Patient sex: M
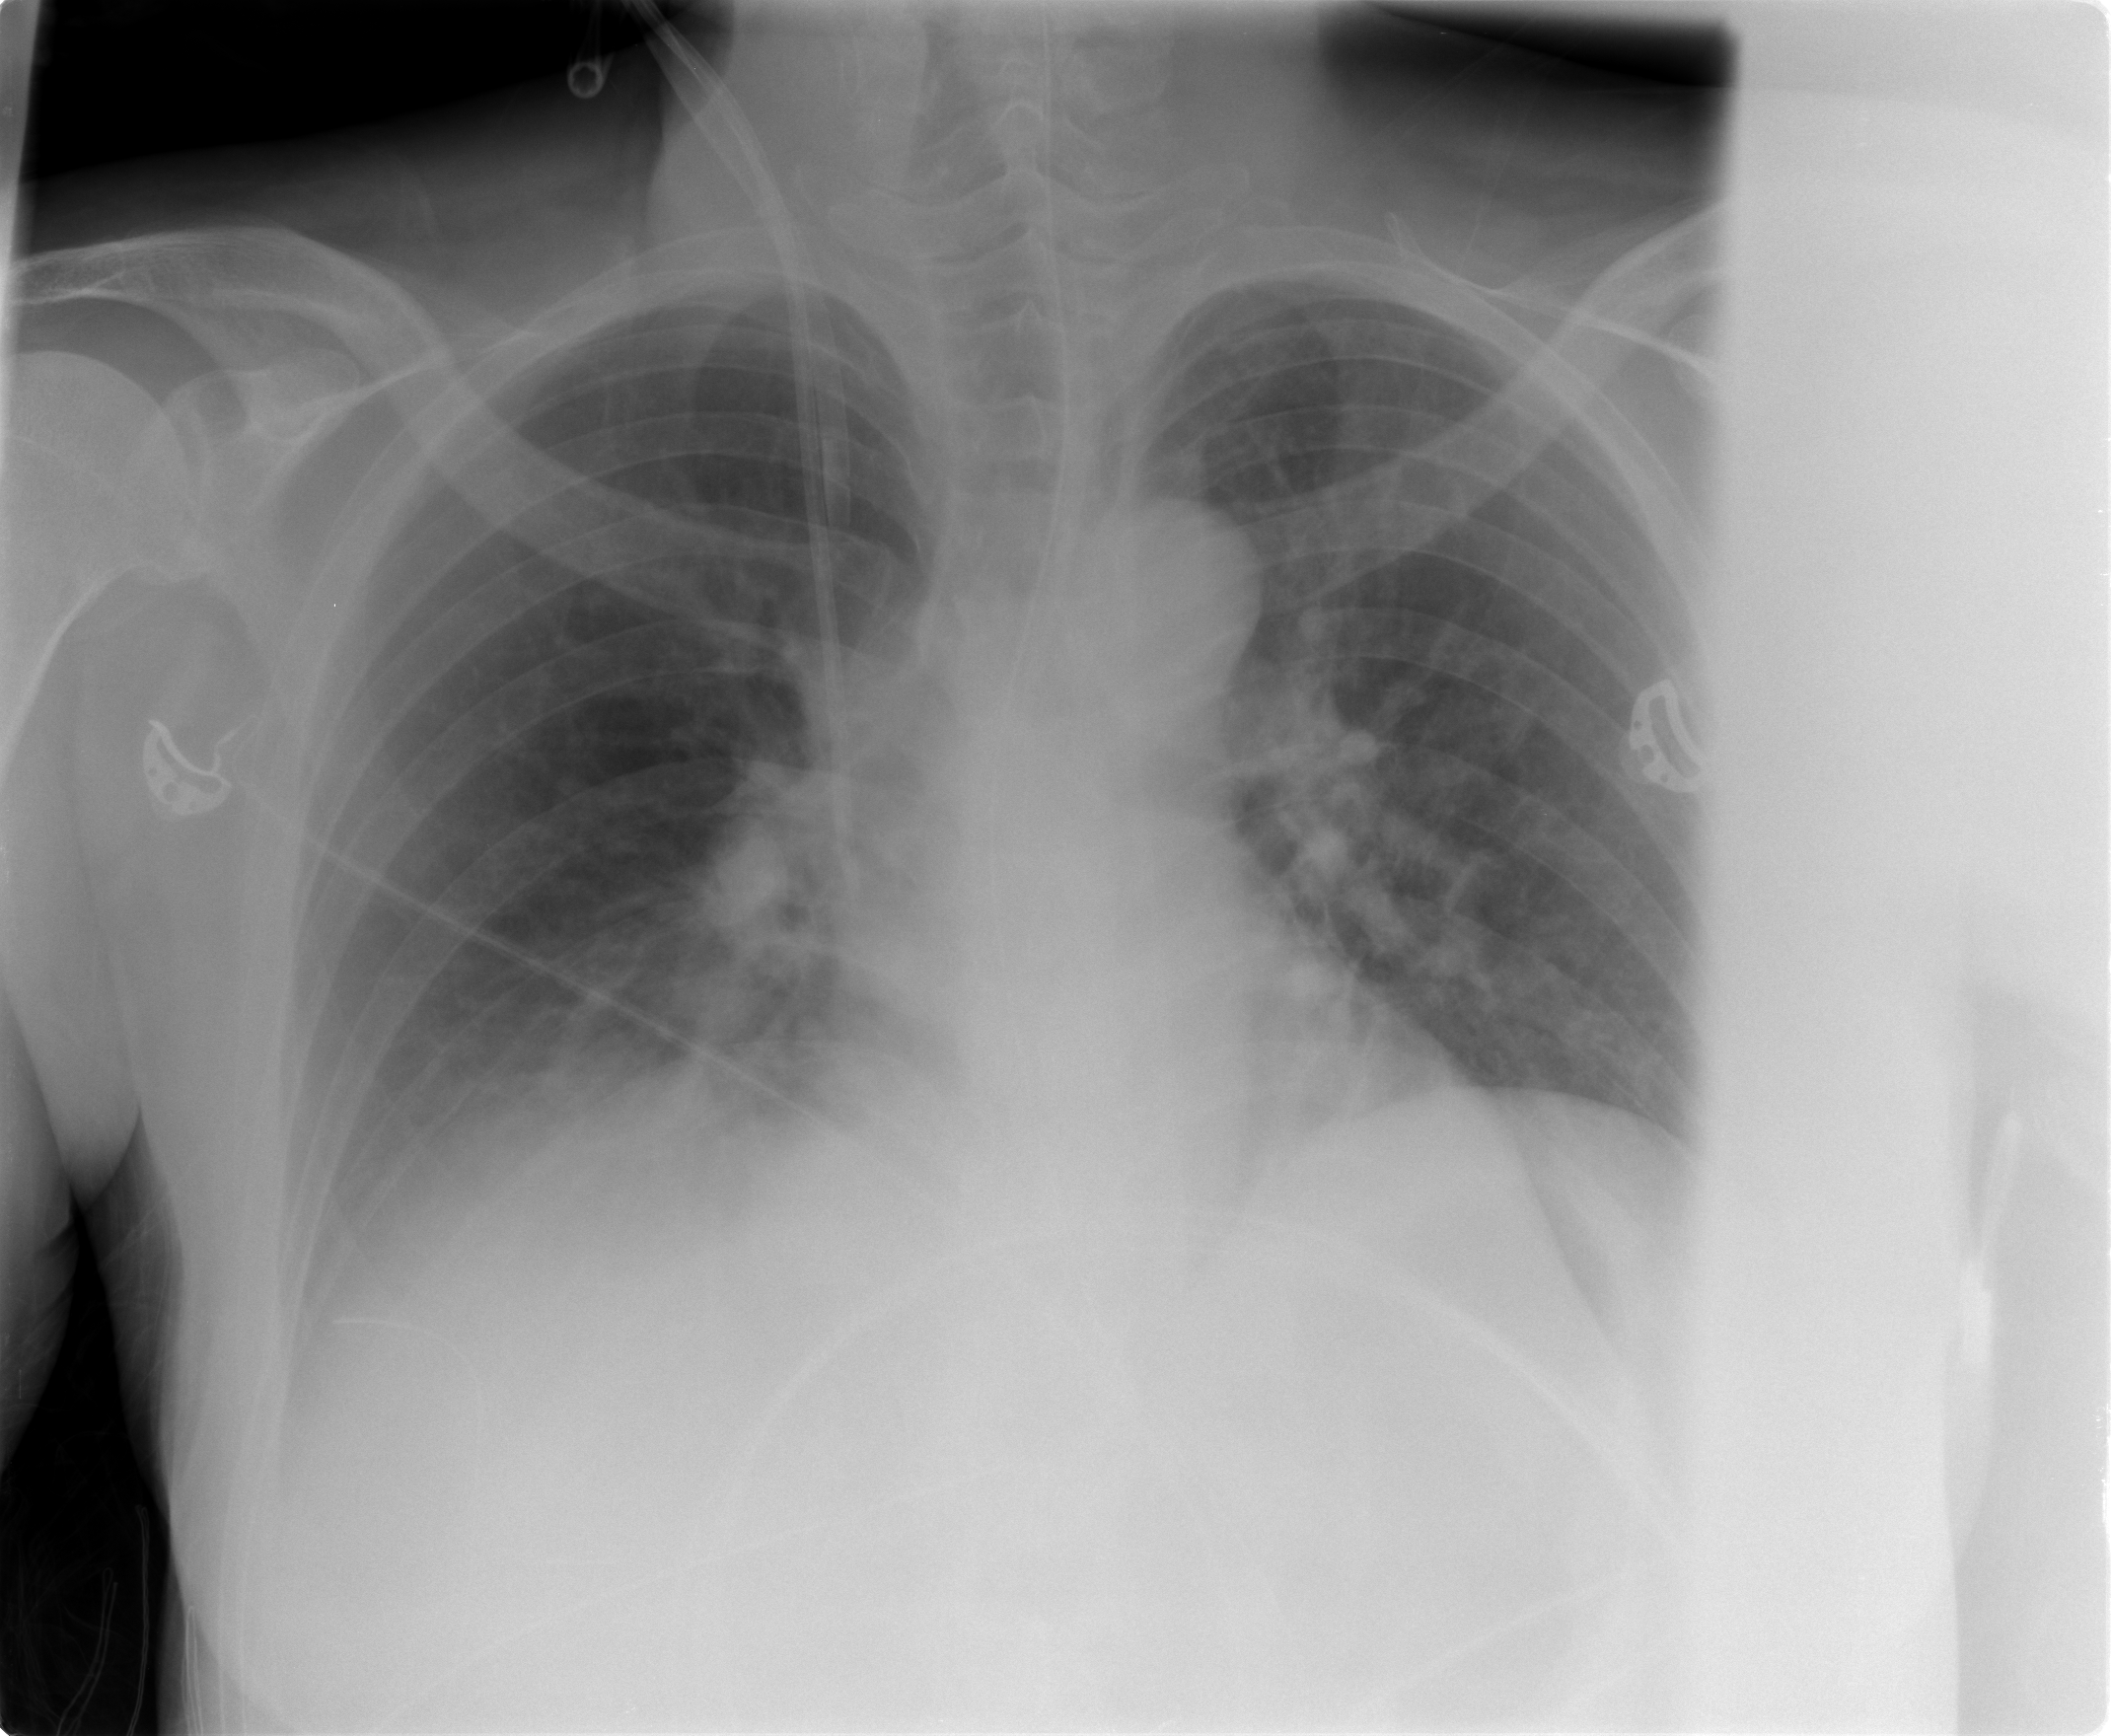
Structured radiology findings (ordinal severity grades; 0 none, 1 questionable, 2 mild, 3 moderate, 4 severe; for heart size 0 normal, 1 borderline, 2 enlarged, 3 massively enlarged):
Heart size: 0
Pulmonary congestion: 2
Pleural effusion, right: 2
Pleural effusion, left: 0
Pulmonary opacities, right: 0
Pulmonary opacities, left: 0
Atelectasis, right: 2
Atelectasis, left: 0